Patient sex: M
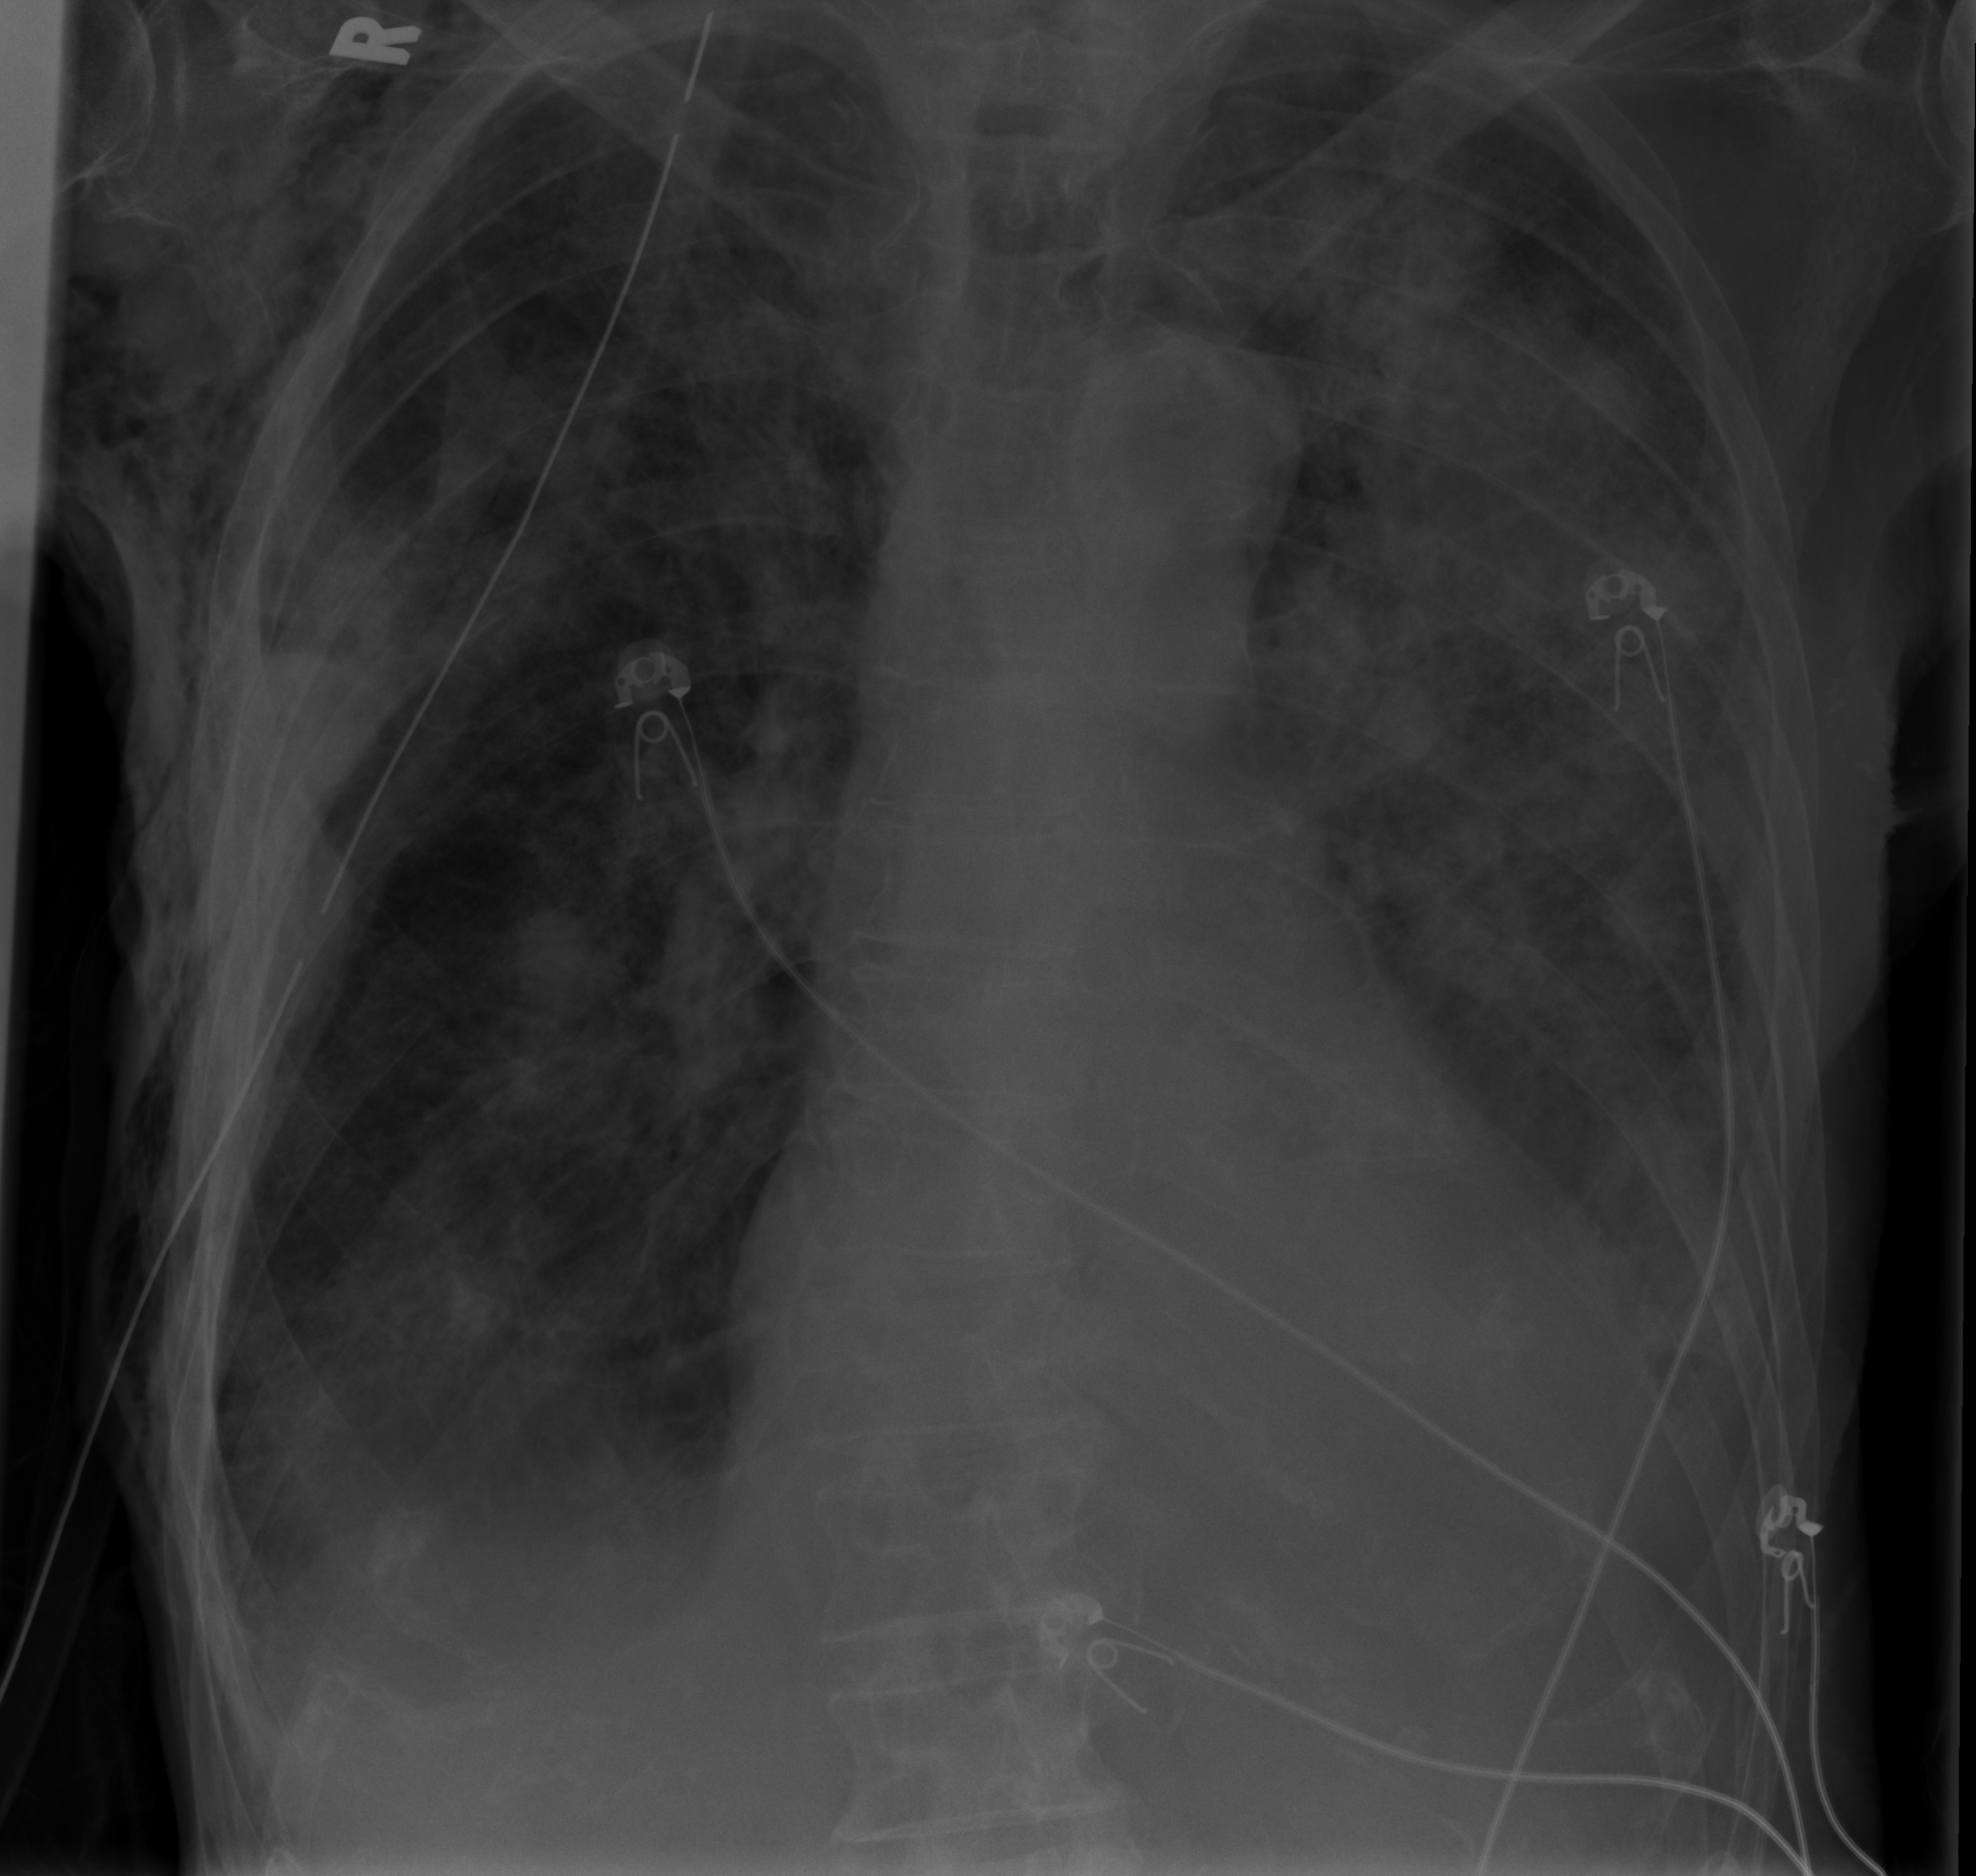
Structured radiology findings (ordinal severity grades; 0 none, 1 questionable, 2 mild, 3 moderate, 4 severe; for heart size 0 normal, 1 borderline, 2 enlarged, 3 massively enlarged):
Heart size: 2
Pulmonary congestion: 0
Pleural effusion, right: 2
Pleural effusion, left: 2
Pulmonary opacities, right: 2
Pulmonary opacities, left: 3
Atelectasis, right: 2
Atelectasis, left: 2